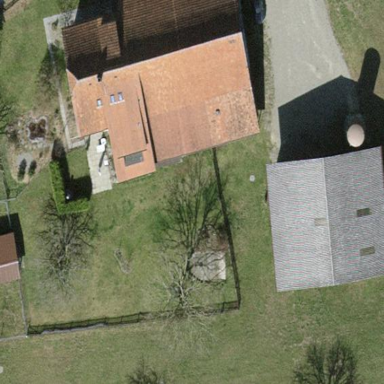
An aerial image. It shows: Farmyard area.